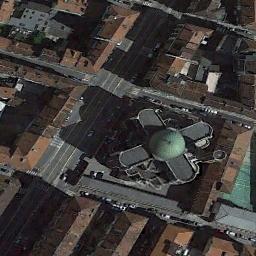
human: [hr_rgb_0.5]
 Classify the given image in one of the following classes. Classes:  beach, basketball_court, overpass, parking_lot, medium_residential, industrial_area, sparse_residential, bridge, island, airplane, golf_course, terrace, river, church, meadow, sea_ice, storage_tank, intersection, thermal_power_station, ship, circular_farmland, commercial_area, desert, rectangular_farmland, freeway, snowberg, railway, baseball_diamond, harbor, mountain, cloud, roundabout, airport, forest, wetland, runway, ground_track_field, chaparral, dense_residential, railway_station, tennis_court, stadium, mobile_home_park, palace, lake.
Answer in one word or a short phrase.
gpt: church